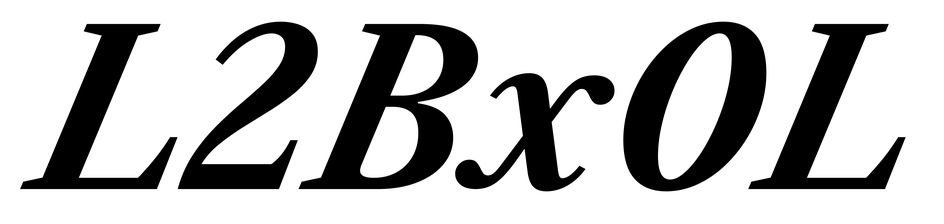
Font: LibreCaslonText-Italic_Bold_Italic